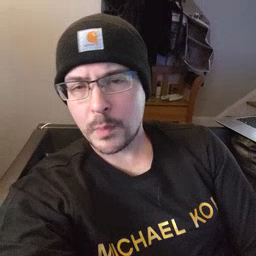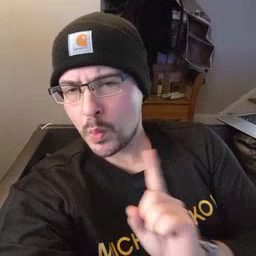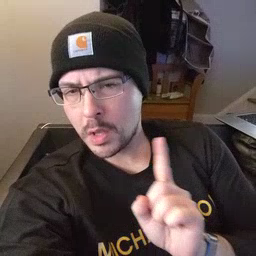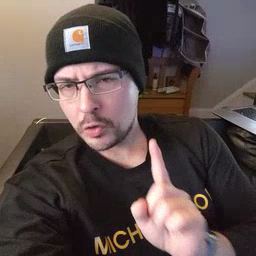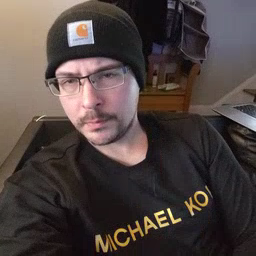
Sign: where